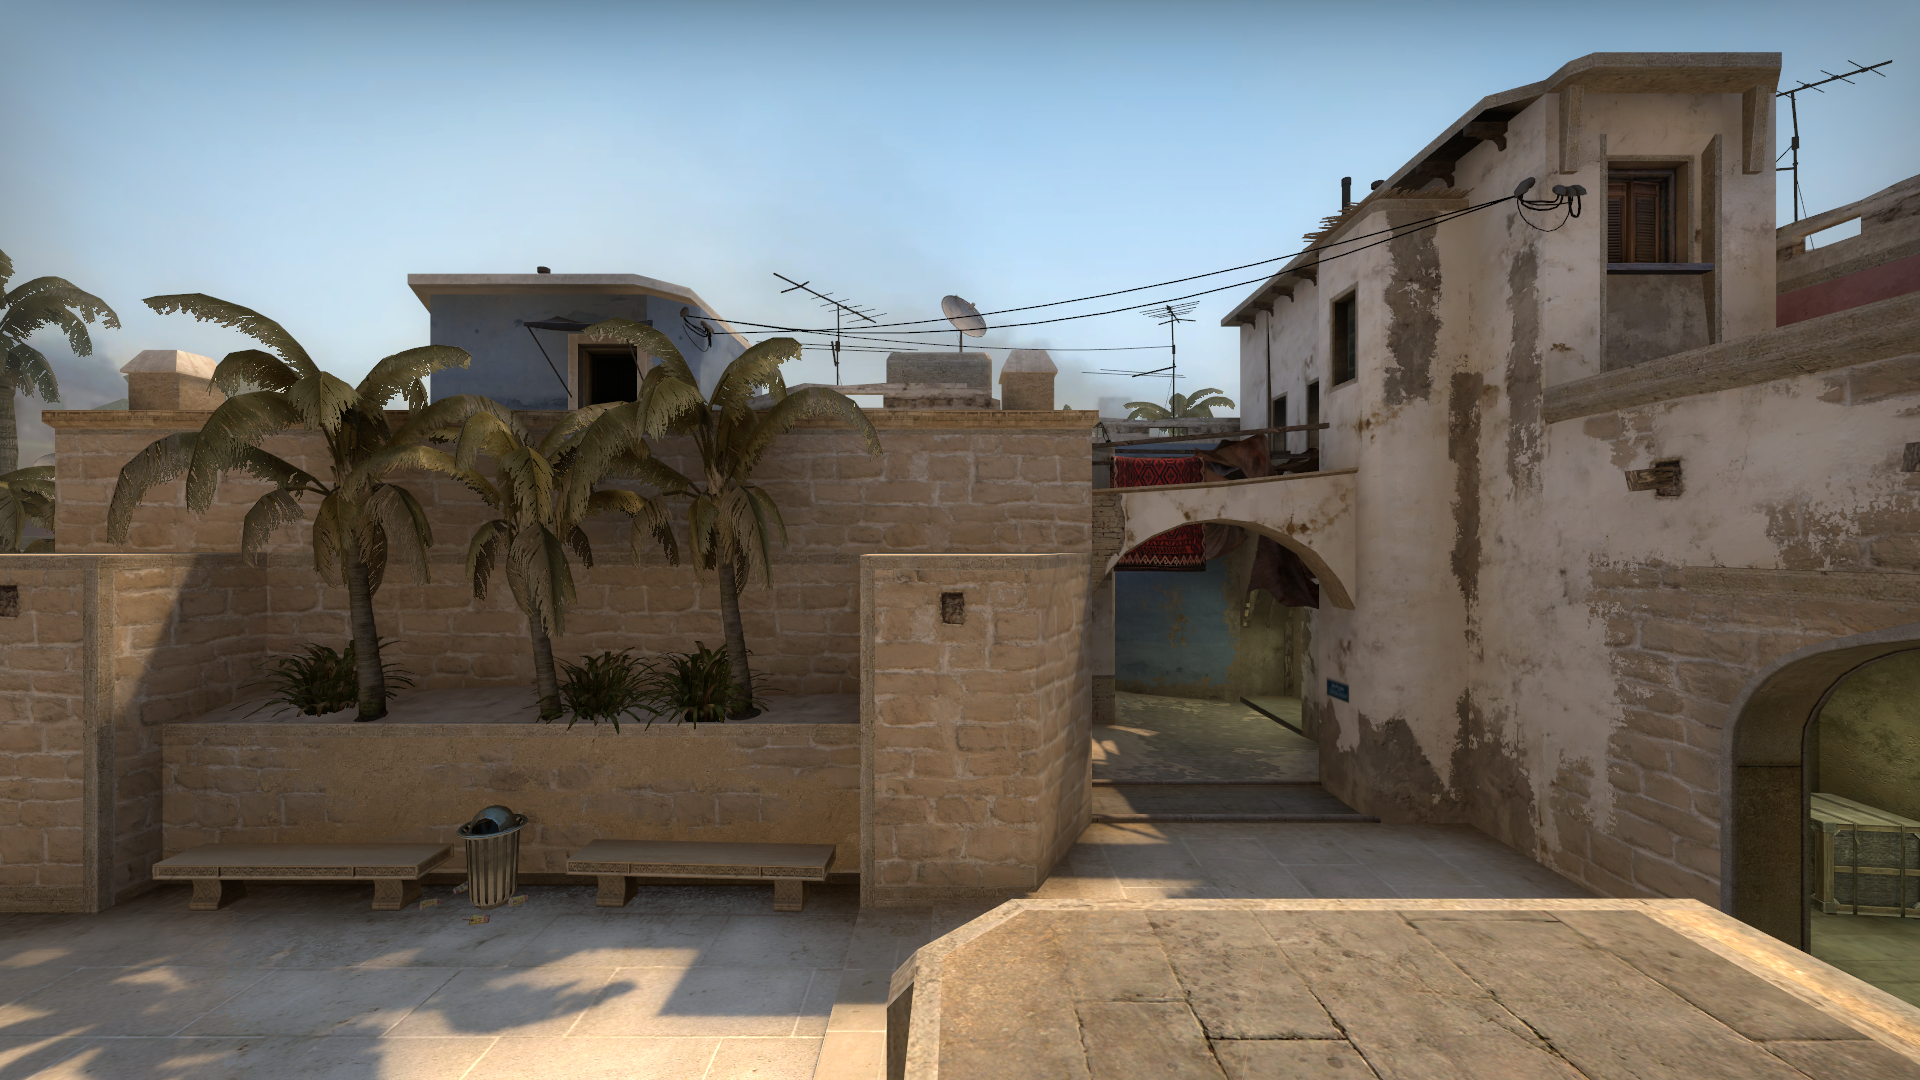
Map: de_mirage